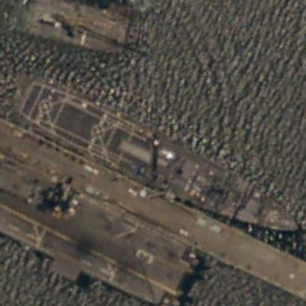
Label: combat